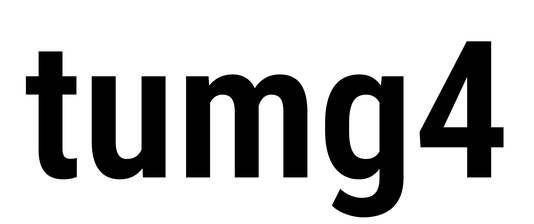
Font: Roboto_Condensed_SemiBold